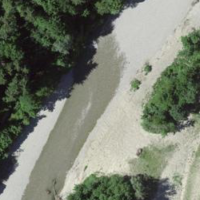
EUNIS habitat code: 43
Species observed at this site:
Melilotus albus